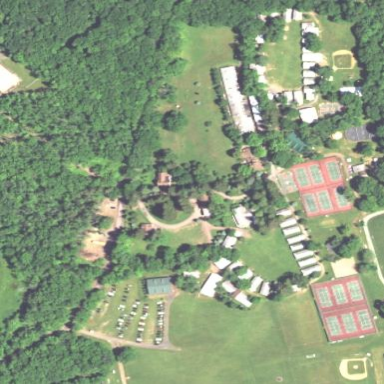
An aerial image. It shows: Summer camp area within recreation ground.